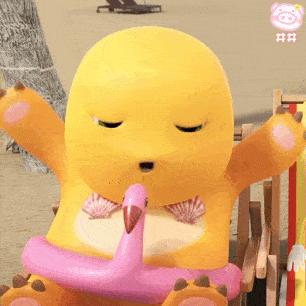
Label: nailong